Sex: M
Age: 47
Scanner: Avanto
Primary tumour origin: Melanoma
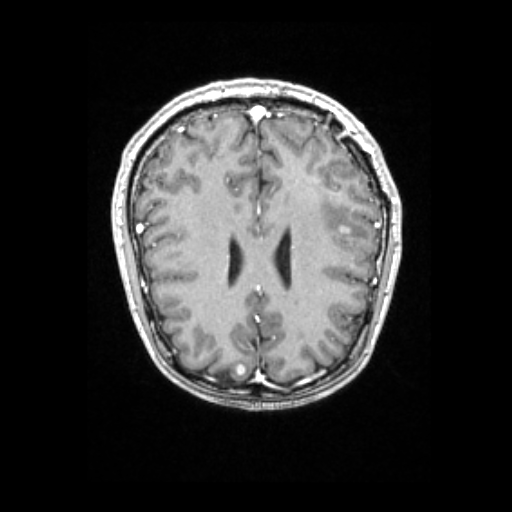
Segmented lesion volume (cc): 0.2322
Number of lesion components: 2